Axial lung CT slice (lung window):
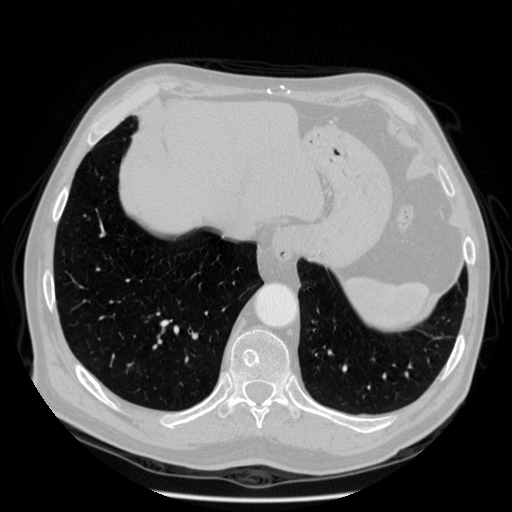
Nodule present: no